Question: The last days I have been trying to implement a highlighting feature in a small text editor. For some reason I get a strange result:

The given example should highlight each "dolor" - the first occurences are correctly found and highlighted but the next ones aren't.
Here is the code I wrote so far:
'''
import java.awt.Color;
import java.awt.Dimension;
import java.awt.event.MouseEvent;
import java.awt.event.MouseListener;
import javax.swing.JFrame;
import javax.swing.JScrollPane;
import javax.swing.JTextPane;
import javax.swing.text.BadLocationException;
import javax.swing.text.DefaultHighlighter;
import javax.swing.text.DefaultHighlighter.DefaultHighlightPainter;
import javax.swing.text.DefaultStyledDocument;
/**
* Highlighting created on 04.11.2013<br>
* <br>
* Specification:<br>
*/
public class Highlighting extends JFrame implements MouseListener {
private JScrollPane scrollPane;
private JTextPane textPane;
private DefaultHighlighter highlighter;
private DefaultHighlightPainter painter;
public static void main(String[] args) {
new Highlighting().setVisible(true);
}
/**
*
*/
public Highlighting() {
this.initialize();
this.build();
this.configure();
}
/**
*
*/
public void initialize() {
this.scrollPane = new JScrollPane();
this.textPane = new JTextPane();
this.highlighter = new DefaultHighlighter();
this.painter = new DefaultHighlightPainter(Color.RED);
}
/**
*
*/
public void build() {
this.add(this.scrollPane);
}
/**
*
*/
public void configure() {
this.scrollPane.setViewportView(this.textPane);
this.textPane.setHighlighter(this.highlighter);
this.textPane.addMouseListener(this);
this.textPane.setDocument(new DefaultStyledDocument());
this.setPreferredSize(new Dimension(400, 500));
this.pack();
this.setDefaultCloseOperation(JFrame.EXIT_ON_CLOSE);
}
/**
*
*/
private void highlight() {
this.highlighter.removeAllHighlights();
String selectedText = this.textPane.getSelectedText();
String text = this.textPane.getText();
int wordlength = selectedText.length();
int index = 0;
while ((index = text.indexOf(selectedText, index)) != -1) {
try {
this.highlighter.addHighlight(index, index + wordlength, this.painter);
} catch (BadLocationException e) {
e.printStackTrace();
}
index += wordlength;
}
}
@Override
public void mouseClicked(MouseEvent e) {
if (e.getClickCount() == 2) {
this.highlight();
}
}
@Override
public void mousePressed(MouseEvent e) {}
@Override
public void mouseReleased(MouseEvent e) {}
@Override
public void mouseEntered(MouseEvent e) {}
@Override
public void mouseExited(MouseEvent e) {}
}
'''
Does this has something to do with the line separators ('
') ?
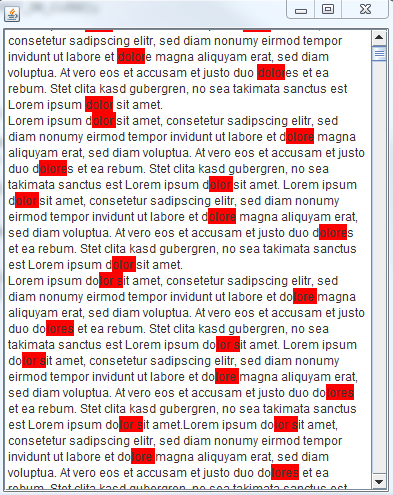
Answer: A 'JTextComponent''s 'getText()' and A 'JTextPane/JEditorPane''s 'getText()' has different implementation. 'JTextPane/JEditorPane' uses 'EditorKit' to write the document content(text) to a 'StringWriter' and then return the text with formatting and inserting a line/paragraph break into the document. But the 'JTextCompoent' returns document content directly by:
'''
document.getText(0, document.getLength());
'''
You will better understand if you try to compare the length : 'jTextPane1.getText().length()' and 'jTextPane1().getDocument().getLength()'.
in length by inserting string with:
'''
DefaultStyleDocument.insertString(0, str, primaryStyle)
when str = "I
not" ; document length = 6, getText().length = 7
when str = "I
not" ; document length = 7, getText().length = 8
when str = "I
not" ; document length = 7, getText().length = 9!
'''
So, in your high-lighting text program try reading the content text using:
'''
DefaultStyledDocument document = (DefaultStyledDocument) jTextPane1.getDocument();
try {
contText = document.getText(0, document.getLength());
} catch (BadLocationException ex) {
Logger.getLogger(JTextPaneTest.class.getName()).log(Level.SEVERE, null, ex);
}
'''
Then search for your selected text position in the 'contText' as you were doing and you should be good to go. Because, 'highlighter.addHighlight(int p0, int p1, Highlighter.HighlightPainter p)' uses the 'document' for position offset.
'CaretListener':
To Highlight upon text selection, It is better to use 'CaretListener', no need to add mouse and key board selection handling code at all:

'''
jTextPane1.addCaretListener(new CaretListener() {
public void caretUpdate(CaretEvent evt) {
if(evt.getDot() == evt.getMark())return;
JTextPane txtPane = (JTextPane) evt.getSource();
DefaultHighlighter highlighter = (DefaultHighlighter) txtPane.getHighlighter();
highlighter.removeAllHighlights();
DefaultHighlightPainter hPainter = new DefaultHighlightPainter(new Color(0xFFAA00));
String selText = txtPane.getSelectedText();
String contText = "";// = jTextPane1.getText();
DefaultStyledDocument document = (DefaultStyledDocument) txtPane.getDocument();
try {
contText = document.getText(0, document.getLength());
} catch (BadLocationException ex) {
Logger.getLogger(JTextPaneTest.class.getName()).log(Level.SEVERE, null, ex);
}
int index = 0;
while((index = contText.indexOf(selText, index)) > -1){
try {
highlighter.addHighlight(index, selText.length()+index, hPainter);
index = index + selText.length();
} catch (BadLocationException ex) {
Logger.getLogger(JTextPaneTest.class.getName()).log(Level.SEVERE, null, ex);
//System.out.println(index);
}
}
}
});
'''